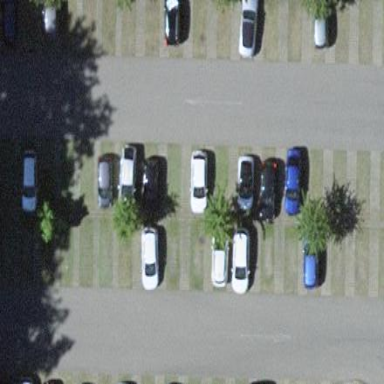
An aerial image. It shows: Parking area with surface.